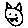
Label: cat